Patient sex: F
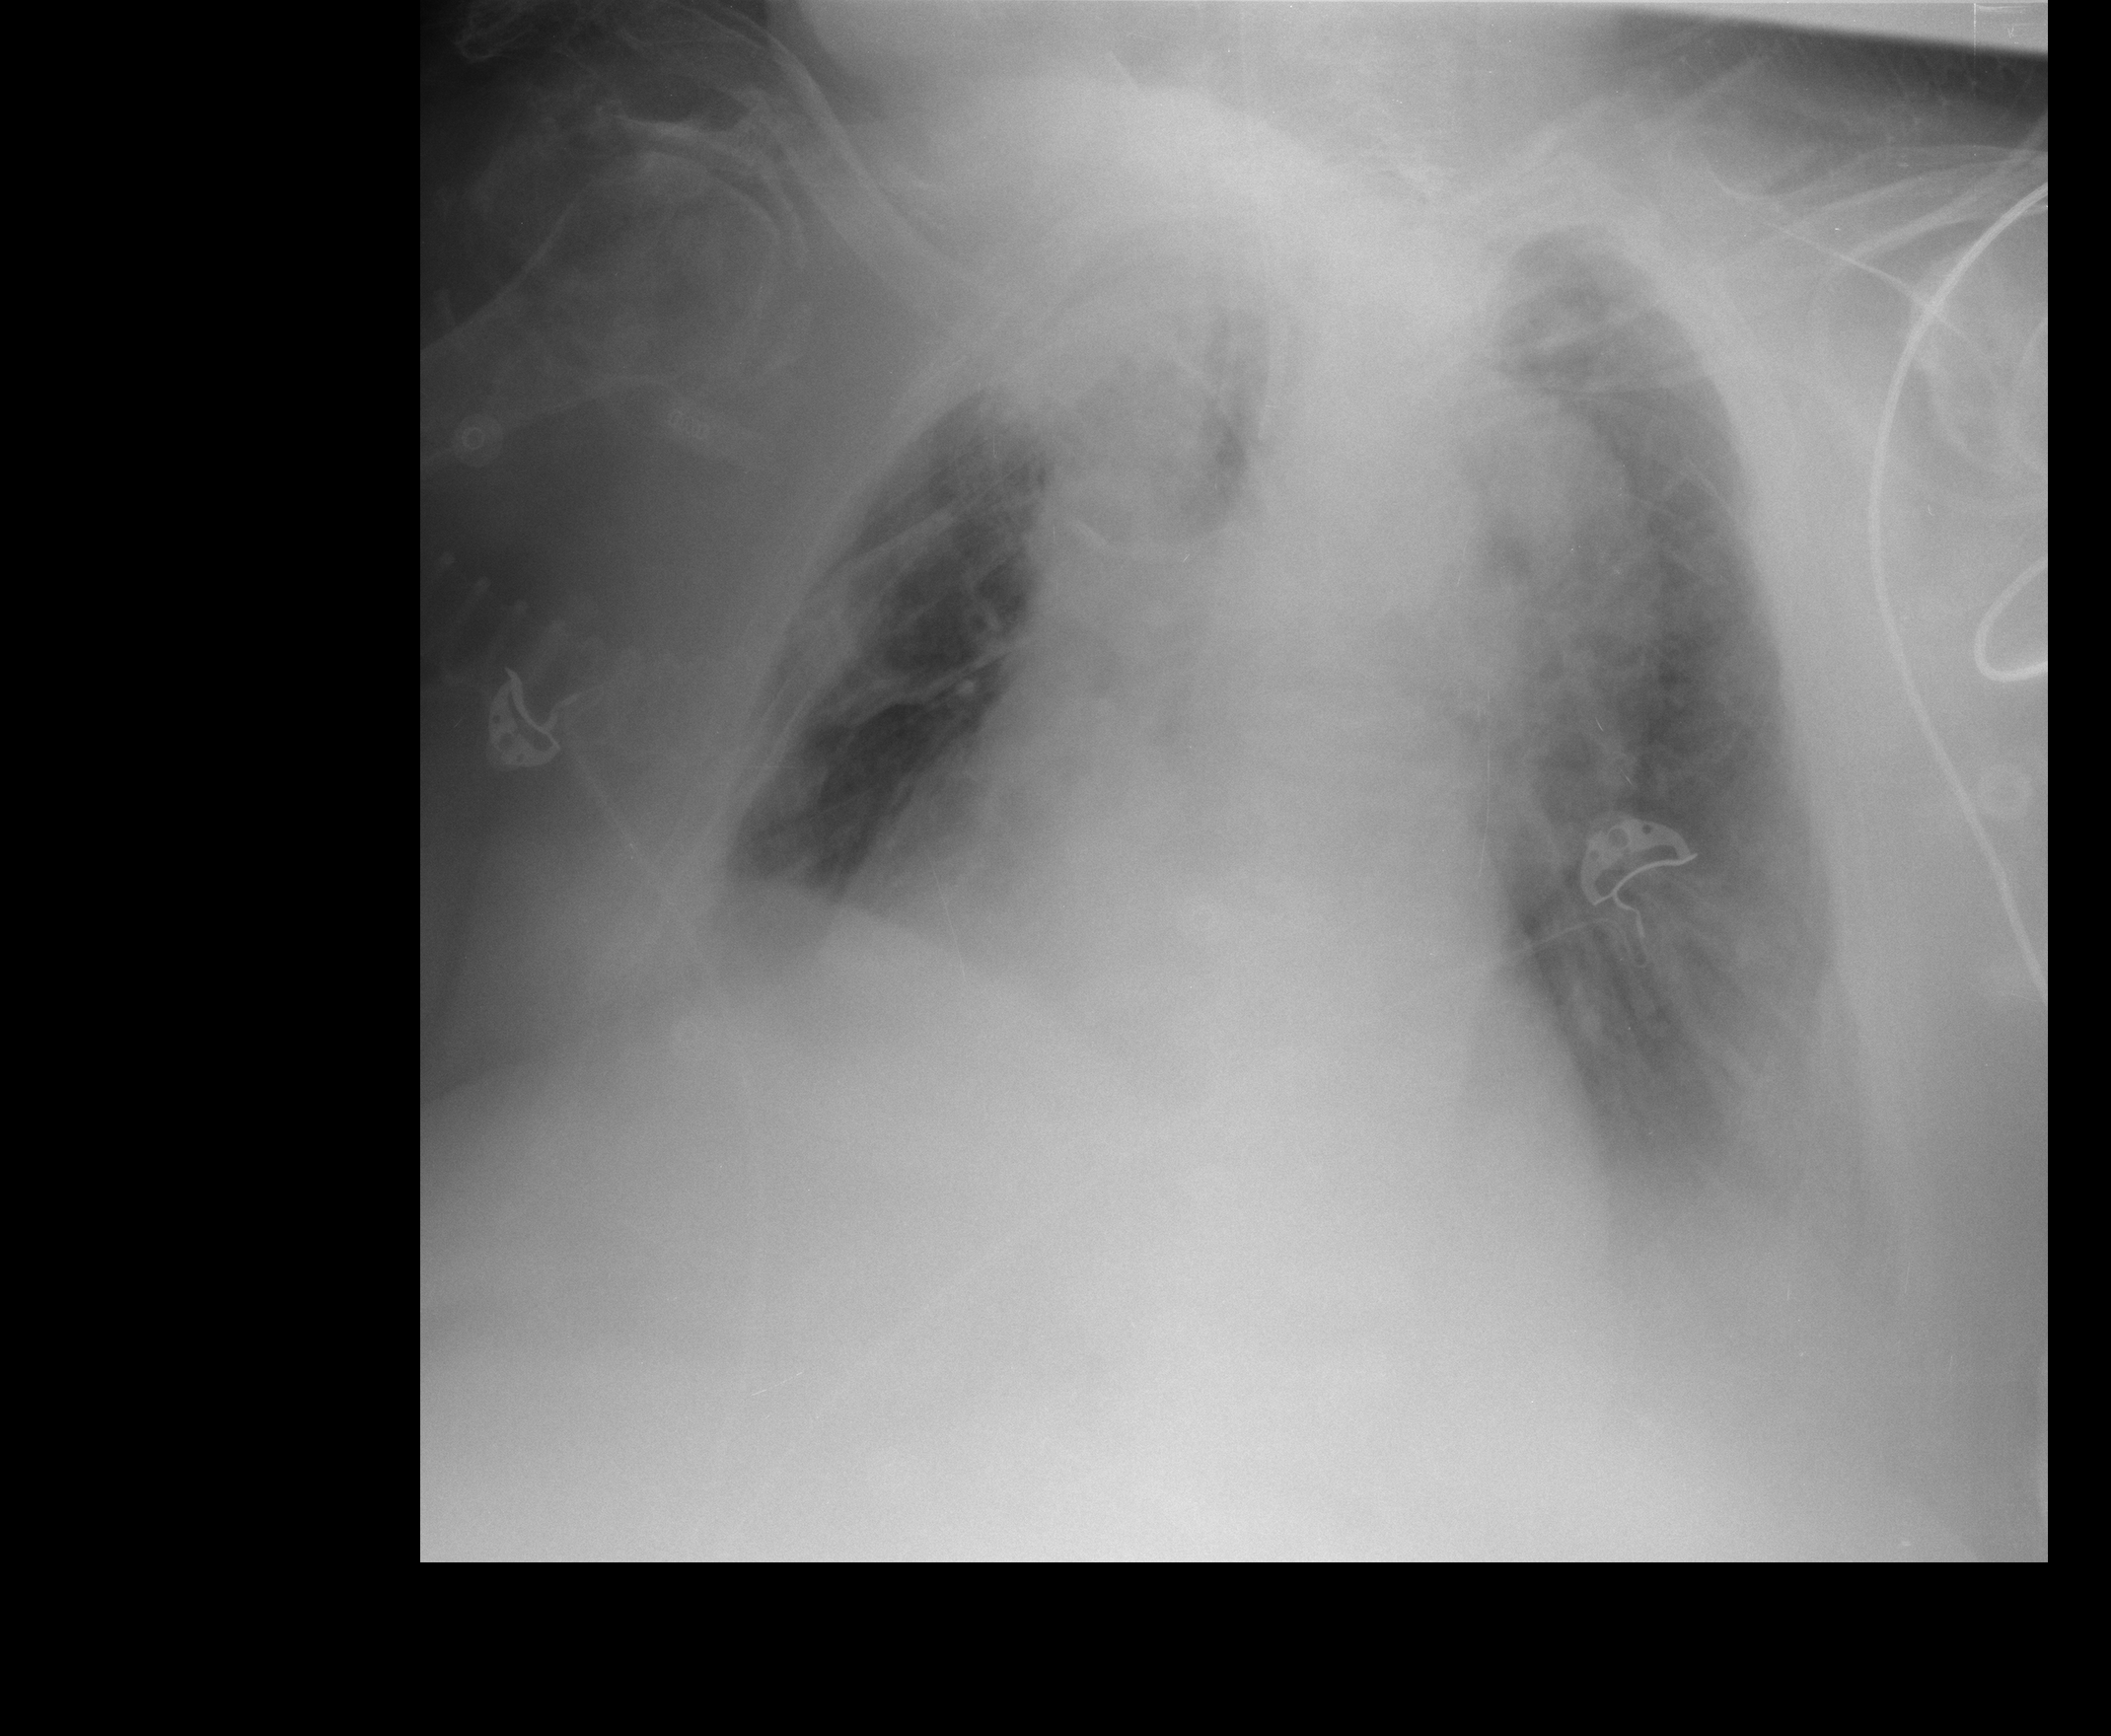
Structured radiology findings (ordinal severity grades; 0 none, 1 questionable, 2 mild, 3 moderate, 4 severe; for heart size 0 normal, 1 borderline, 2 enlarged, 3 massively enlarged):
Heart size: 0
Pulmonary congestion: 3
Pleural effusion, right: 2
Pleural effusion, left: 2
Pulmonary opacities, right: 1
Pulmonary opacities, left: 1
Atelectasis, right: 0
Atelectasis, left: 2